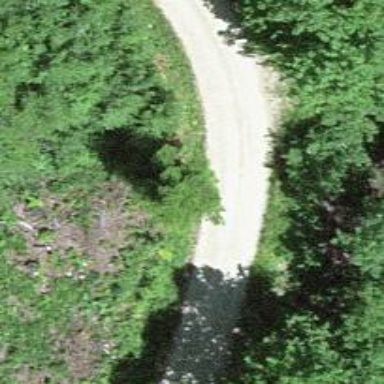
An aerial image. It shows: Unpaved track with grade2 surface.